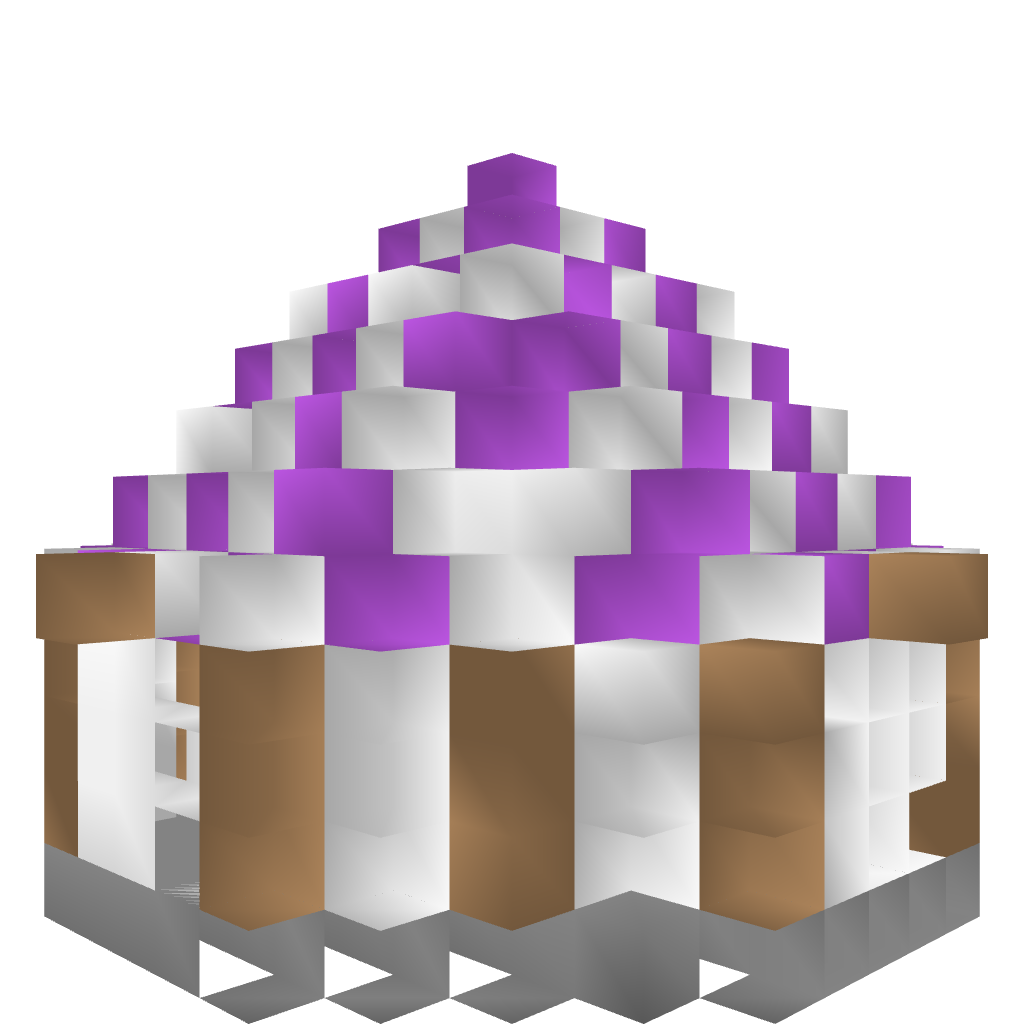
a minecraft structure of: Piggy go round! bad low quality